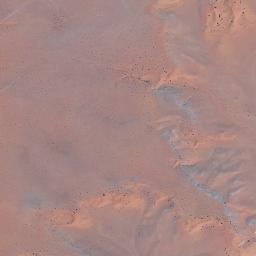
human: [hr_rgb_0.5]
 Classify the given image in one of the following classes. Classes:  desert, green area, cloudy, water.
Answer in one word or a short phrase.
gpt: desert